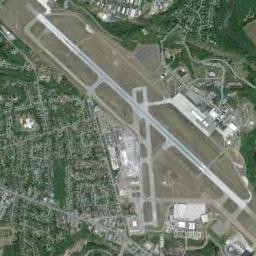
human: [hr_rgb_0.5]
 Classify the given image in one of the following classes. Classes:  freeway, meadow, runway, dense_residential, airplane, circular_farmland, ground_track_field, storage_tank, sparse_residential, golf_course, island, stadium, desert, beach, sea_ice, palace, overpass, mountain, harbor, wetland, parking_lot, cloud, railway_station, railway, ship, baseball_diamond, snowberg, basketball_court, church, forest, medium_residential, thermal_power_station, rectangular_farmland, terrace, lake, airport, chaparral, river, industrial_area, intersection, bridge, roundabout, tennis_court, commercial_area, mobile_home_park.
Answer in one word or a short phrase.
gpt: airport